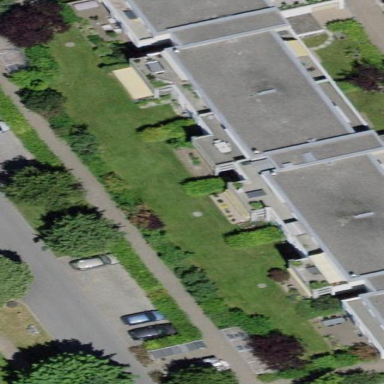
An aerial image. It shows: Garden area designated for leisure land.